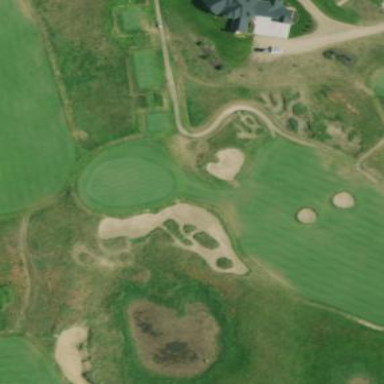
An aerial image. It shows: Golf rough area.